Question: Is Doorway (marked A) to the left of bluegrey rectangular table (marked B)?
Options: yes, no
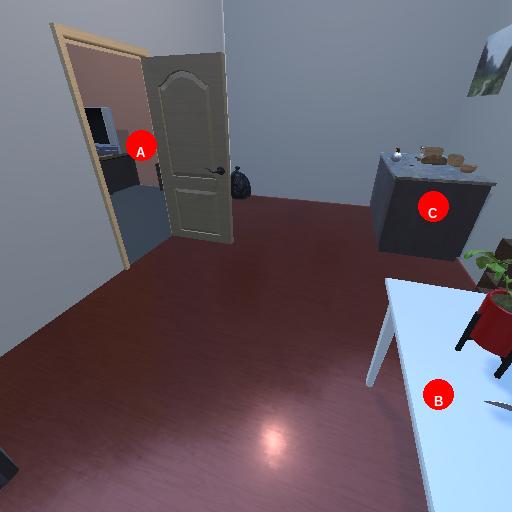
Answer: yes